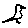
Label: bird